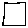
Label: square